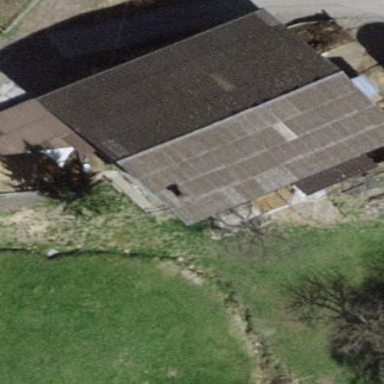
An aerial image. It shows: Stable building.